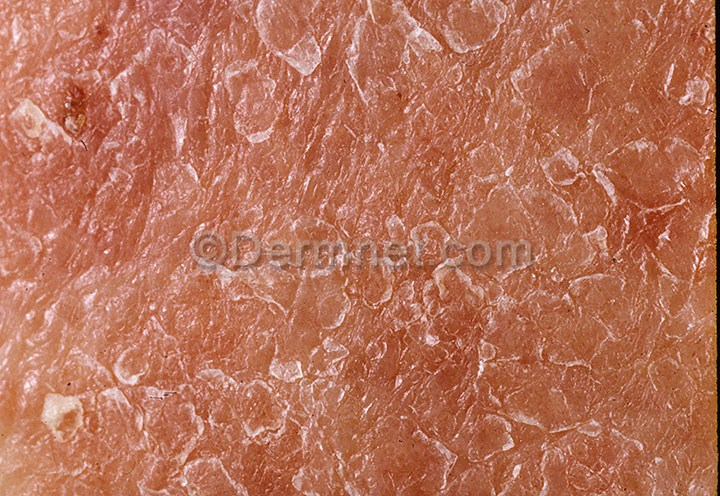
Disease: Psoriasis pictures Lichen Planus and related diseases